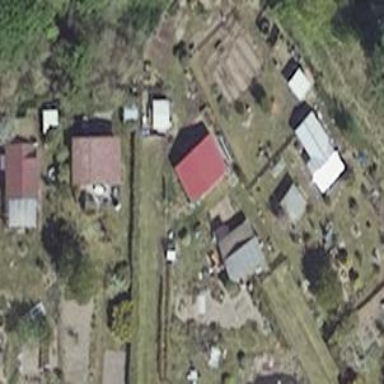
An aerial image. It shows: Road leading to allotments.